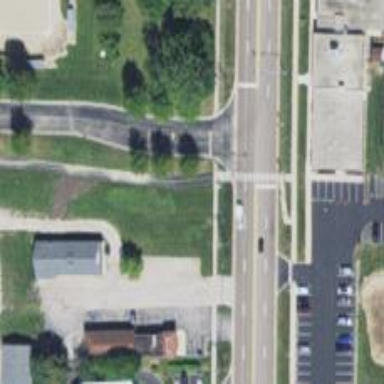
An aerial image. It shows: Footway with asphalt surface and crossing.